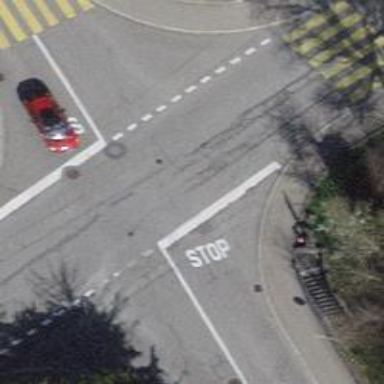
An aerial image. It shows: Road with stop sign.